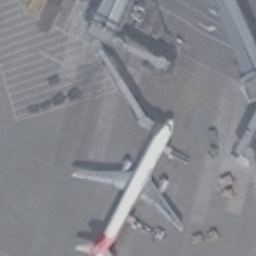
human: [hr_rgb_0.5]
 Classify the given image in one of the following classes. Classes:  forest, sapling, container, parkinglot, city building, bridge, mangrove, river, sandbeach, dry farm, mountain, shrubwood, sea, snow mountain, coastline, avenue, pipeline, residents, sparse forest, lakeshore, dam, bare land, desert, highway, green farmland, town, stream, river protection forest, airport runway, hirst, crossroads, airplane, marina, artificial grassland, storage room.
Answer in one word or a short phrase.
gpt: airplane